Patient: sex F, age 66
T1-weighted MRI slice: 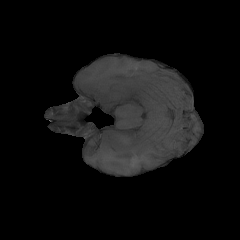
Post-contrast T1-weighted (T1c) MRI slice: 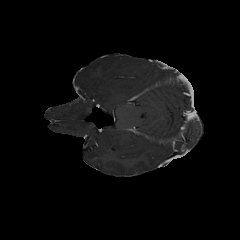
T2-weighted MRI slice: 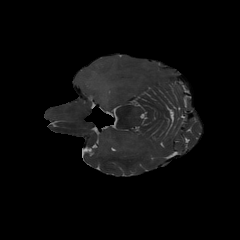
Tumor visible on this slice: yes
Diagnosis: Astrocytoma, IDH-wildtype
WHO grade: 2